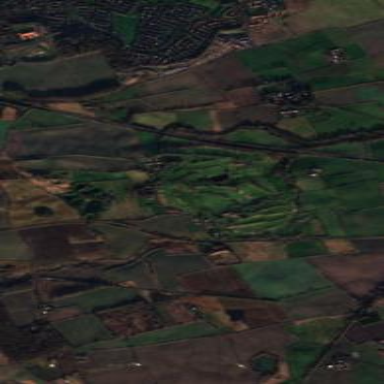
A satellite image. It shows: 18-hole golf course situated within leisure land.